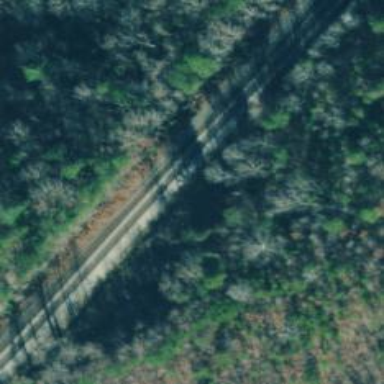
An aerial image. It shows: Railway track.